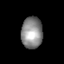
Tissue: lung
Cell type: Epithelial cells
Senescence score: 0.2377
Nuclear area (px): 657
Mean DAPI intensity: 138.714